Question: I have this very annoying intermittent problem that occurs every now and again in development only. I've never seen it happen in the published version of the swf.
'''
TypeError: Error #1034: Type Coercion failed: cannot convert flash.display::MovieClip@7737cf1 to PhotoInworldFl.
at flash.display::Sprite/constructChildren()
at flash.display::Sprite()
at flash.display::MovieClip()
at PhotoContainerFl()
'''
There is a loop that builds the Photos. I've been through lots of other answers on Stack Overflow and have checked that PhotoContainerFl only contains movie clips.. no buttons or such like.
Often if I re-publish the swc before re-importing into Flash Builder, it goes away for a while, and then comes back.
The Flash Builder Debug window seems to show a few nulls in there, any idea what would cause that?

Is there anything else I can try?
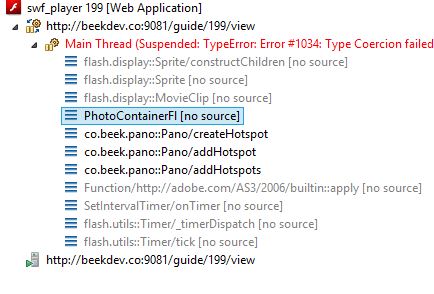
Answer: Assuming you are compiling against an asset swc file, it's caused by an ASC compiler bug that Adobe plan to fix soon. See this thread for details <URL> .
Until the bug is fixed, the main thing that you can do is avoid having swc assets with both a linkage class set and a use count greater than zero.